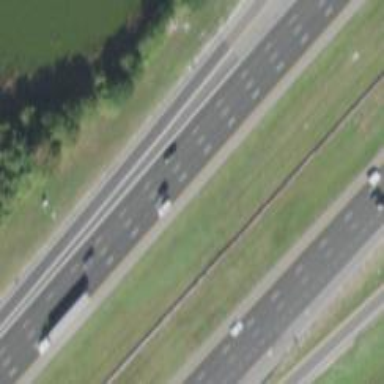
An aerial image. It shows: Half diamond junction on motorway link.